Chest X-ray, AP view. Patient: 44 years old, sex M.
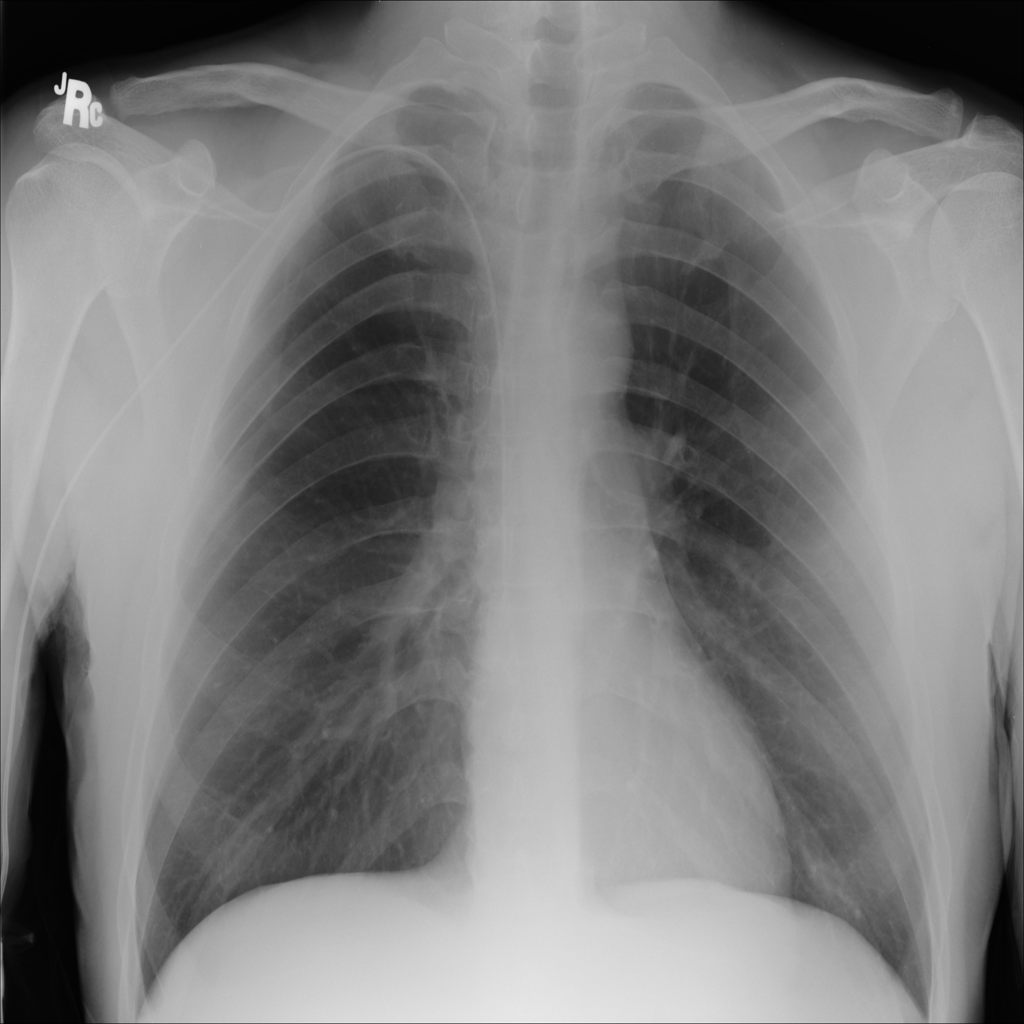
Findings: No Finding